Question: The PhpStorm don't recognizes a '$.post' method:

I'm using Jquery 1.9.1!
What do I need to setup or what am I doing wrong?
Here is my 'menu.js':
'''
(function( Menu, $, undefined ) {
// propriedade que armazena id do menu
var menu_id;
// Metodos publicos
Menu.init = function(_menu_id) {
menu_id = _menu_id;
// preenchendo evento 'tree.move'
menuObj.bind('tree.move', function(event) {
var ordem;
// here i get the changes in 'event' param and put in 'ordem'
// save
salvarOrdemItens(JSON.stringify(ordem));
}
);
};
function salvarOrdemItens(mudancasMenu) {
// console.log(JSON.stringify(mudancasMenu));
$.post('/administrativo/menu/salvar-ordem-item/'+menu_id,
{ "mudancasMenus" : mudancasMenu }
);
}
}( window.Menu = window.Menu || {}, jQuery ));
'''
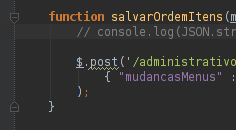
Answer: I solved my problem:
"File" > "Invalidate caches"
> More info about this command: <URL>
Thanks to @lazyone.